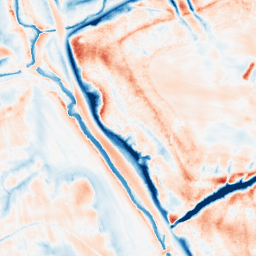
Category: edge_preserving
Decomposition family: guided
Decomposition parameters: radius: 8
eps: 1
Upsampling method: sinc_hamming
Upsampling parameters: scale: 2
kernel_size: 16
Upsampling scale: 2